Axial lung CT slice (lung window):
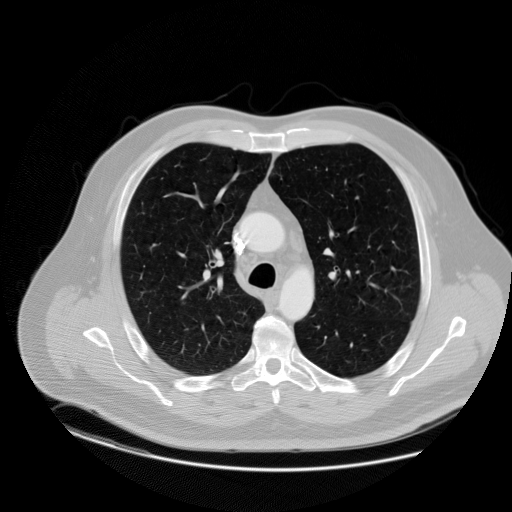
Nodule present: no